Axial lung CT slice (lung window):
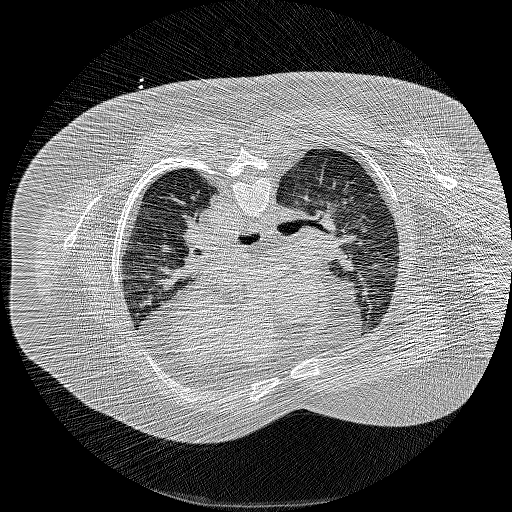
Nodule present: no